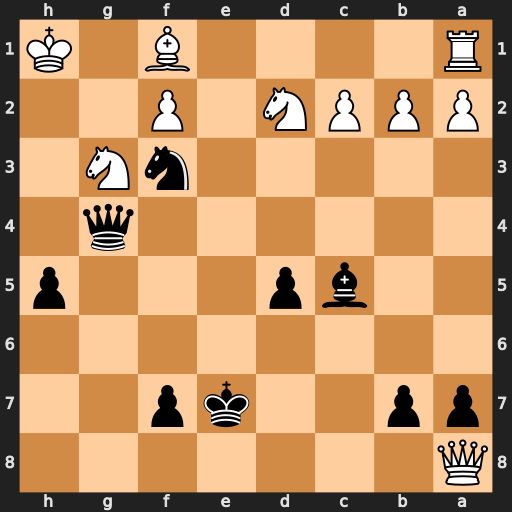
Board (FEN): Q7/pp2kp2/8/2bp3p/6q1/5nN1/PPPN1P2/R4B1K
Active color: b
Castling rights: -
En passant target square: -
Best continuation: Qh4+ Kg2 Qh2+ Kxf3 Qxf2#